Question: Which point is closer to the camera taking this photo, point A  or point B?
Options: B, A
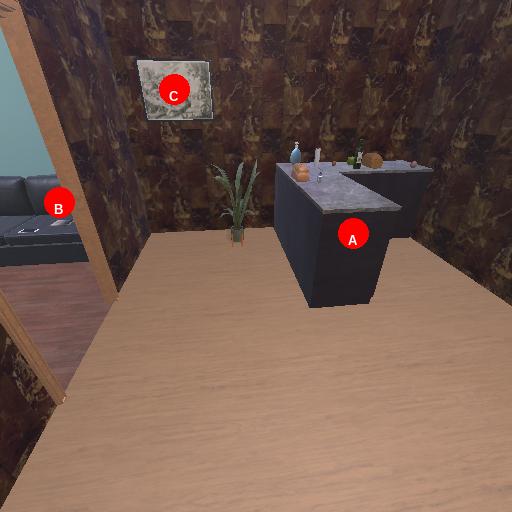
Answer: B